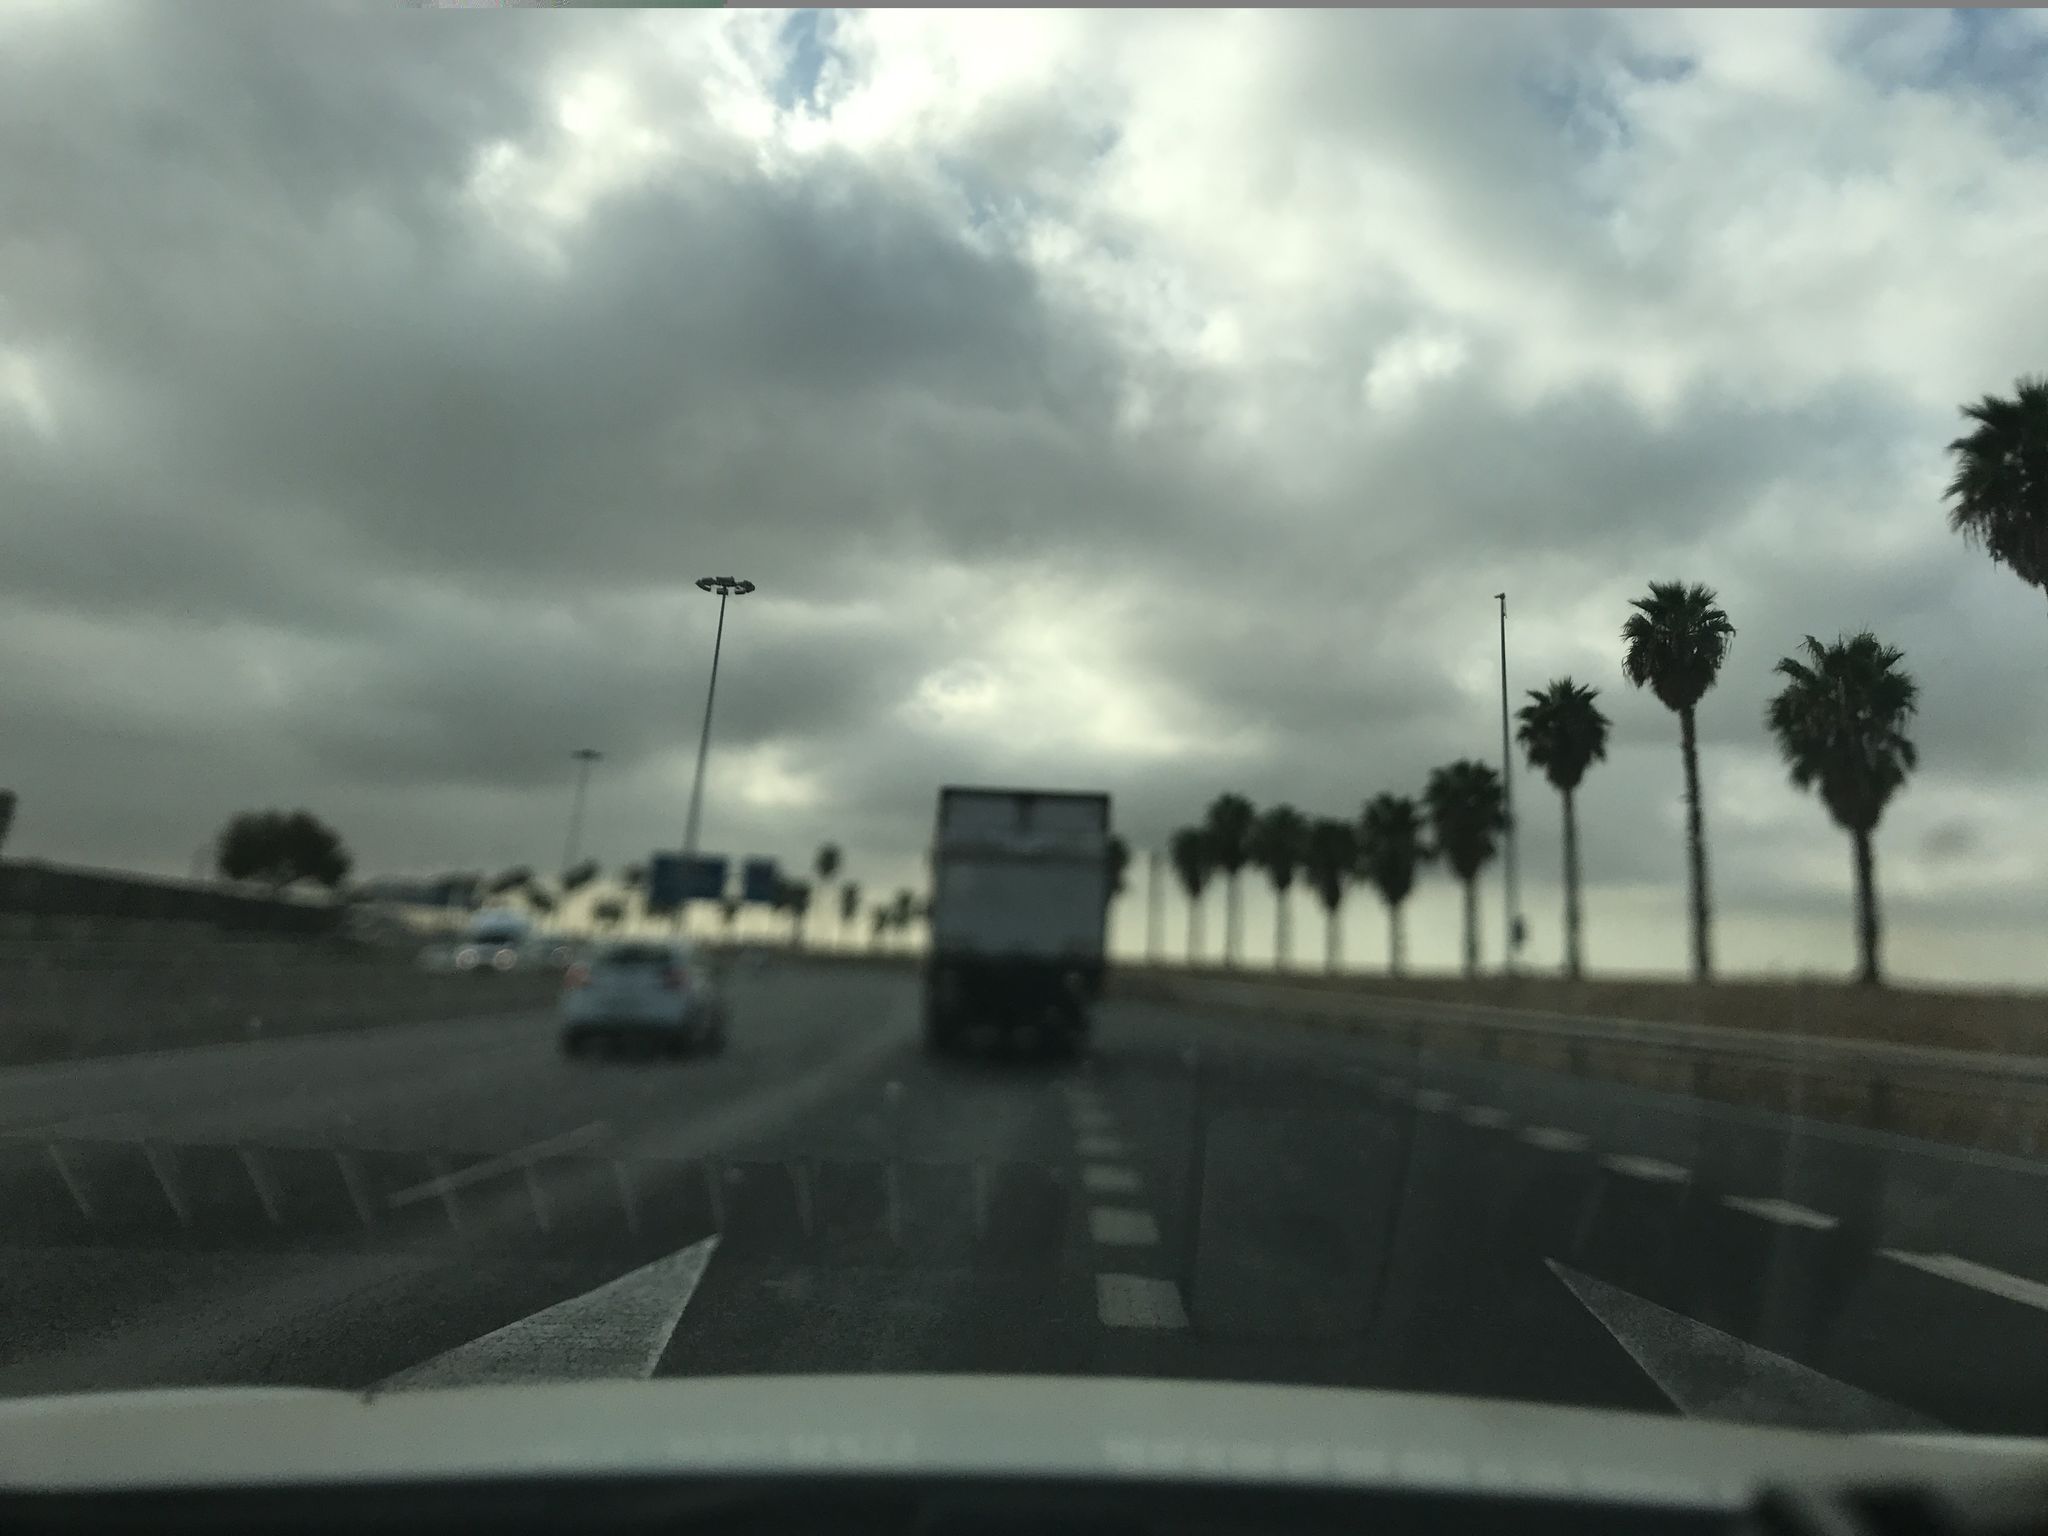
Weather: cloudy
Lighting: day
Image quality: good
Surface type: driving surface
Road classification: motorway_link, unclassified
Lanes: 2, 1
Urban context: urban centre
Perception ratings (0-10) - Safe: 2.82, Lively: 3.23, Beautiful: 3.06, Boring: 1.88, Depressing: 8.3, Wealthy: 4.49